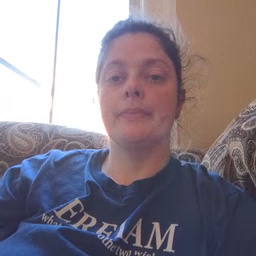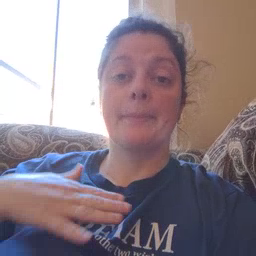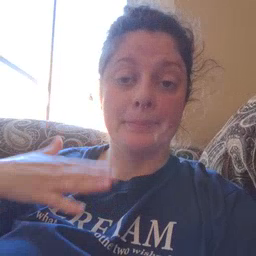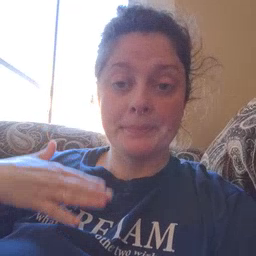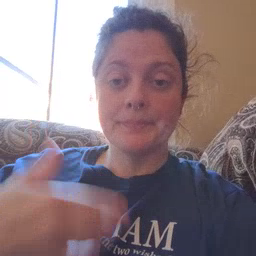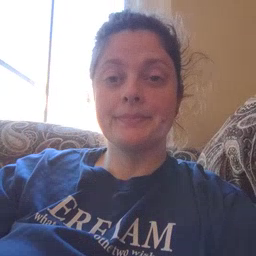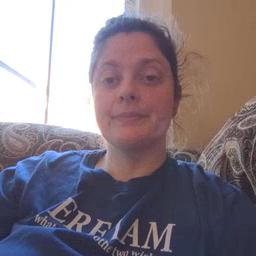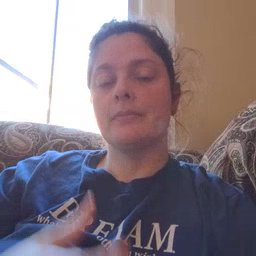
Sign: happy